Brain MRI, modality: ceT1
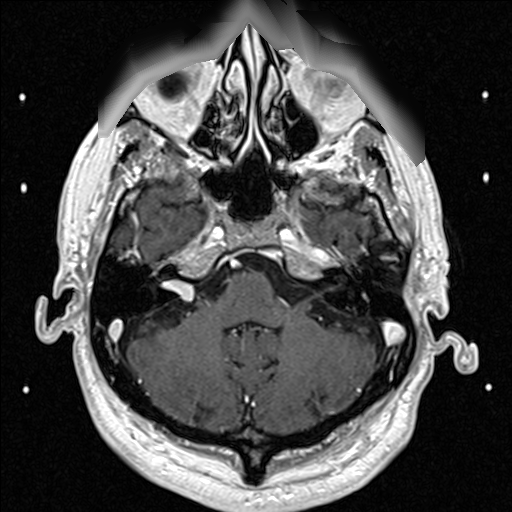